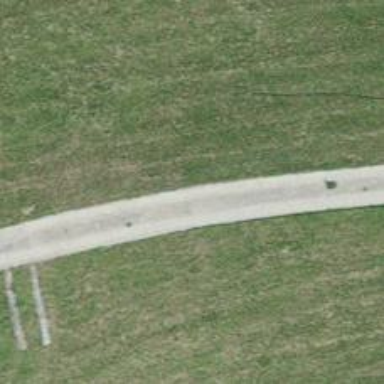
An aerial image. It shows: Service road with paved surface.